Question: I just download Park Guides app (by National Geographic) and I'm wondering what's the best way to implement their UISlider. It works step by step and it's really nice customized.
Ideas ? :)

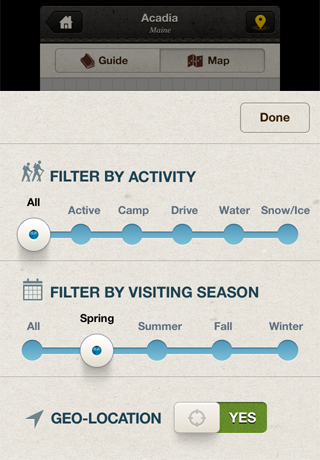
Answer: I wouldn't use a 'UISlider' for that. I'd probably start by using a 'UISegmentedControl'. It has a <URL> its appearance that you could use to get it all fancy-shmancy looking.
Failing that, I'd build my own control. 'UISlider' work, but it's not really intended to be used for discrete intervals like this.